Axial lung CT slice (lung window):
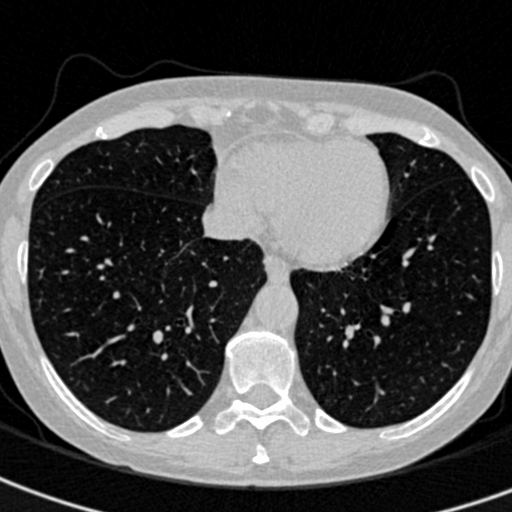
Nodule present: no